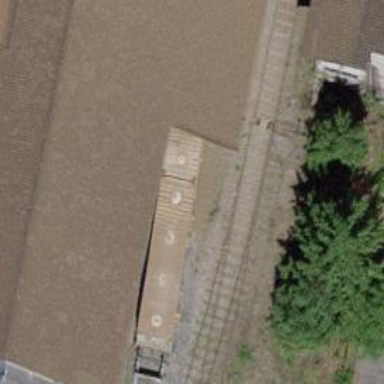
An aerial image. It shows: Railway switch.